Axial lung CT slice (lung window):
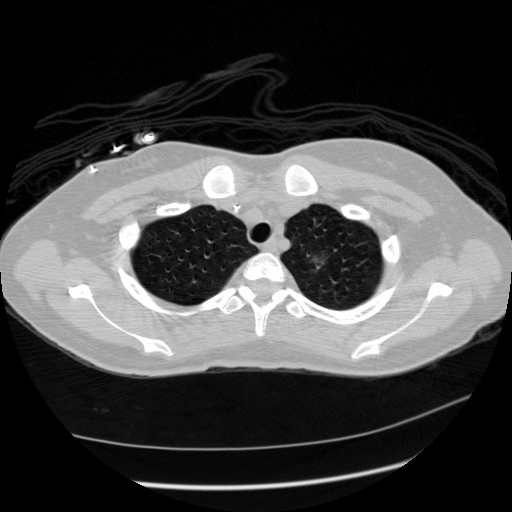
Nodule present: yes
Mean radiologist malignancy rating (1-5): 4.25